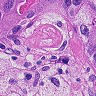
Metastatic tissue present: yes